Aerial crown-view tile of a tropical tree (Barro Colorado Island, Panama), acquired 20250915:
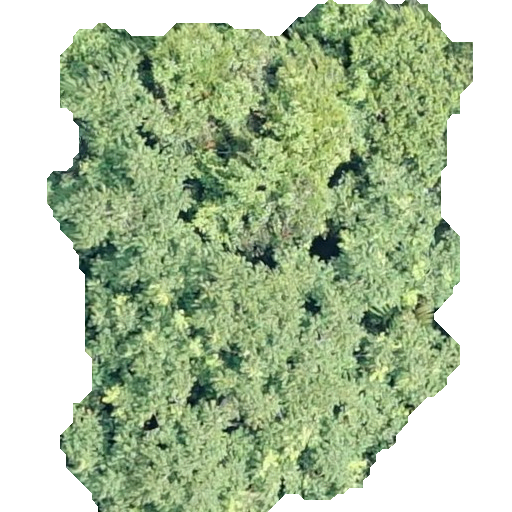
Species: Spondias radlkoferi
GBIF accepted scientific name: Spondias radlkoferi
Crown area: 255.811 m²